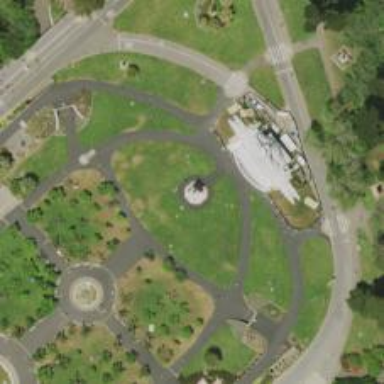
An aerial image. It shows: Historic monument.